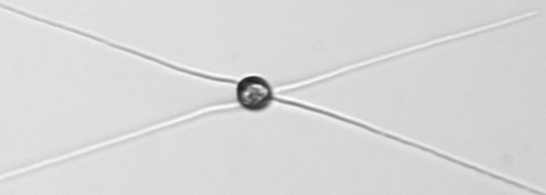
Label: Chaetoceros_danicus